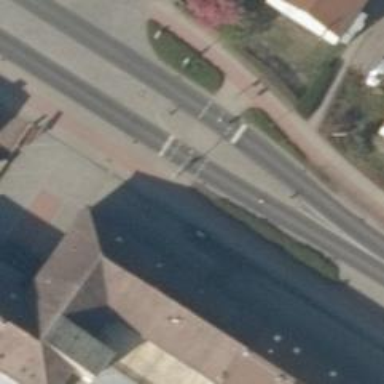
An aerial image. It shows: Crossing with traffic signals.